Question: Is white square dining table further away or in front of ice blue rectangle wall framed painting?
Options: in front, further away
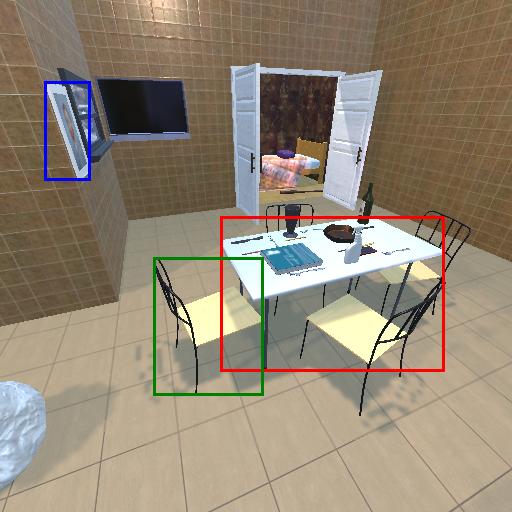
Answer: in front